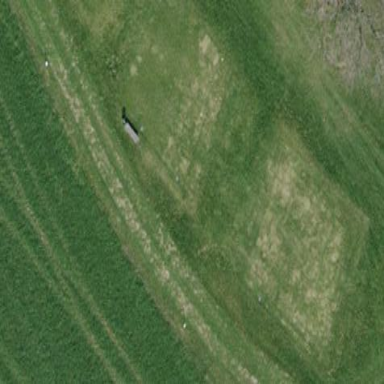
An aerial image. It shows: Golf tee on grassy land.